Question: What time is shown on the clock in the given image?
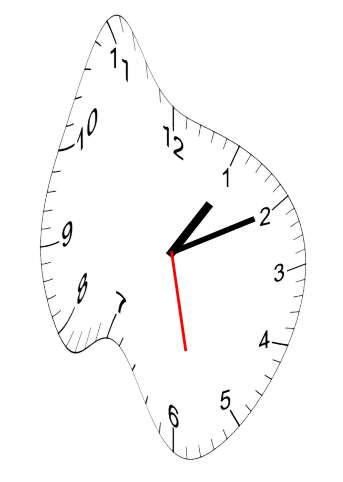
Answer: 01:10:28